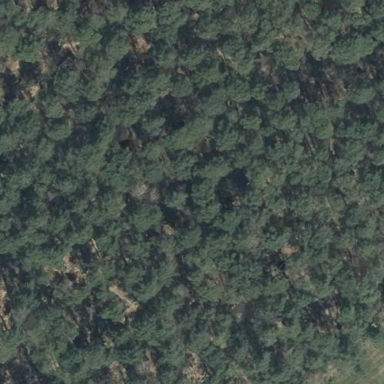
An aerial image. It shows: Forest area.